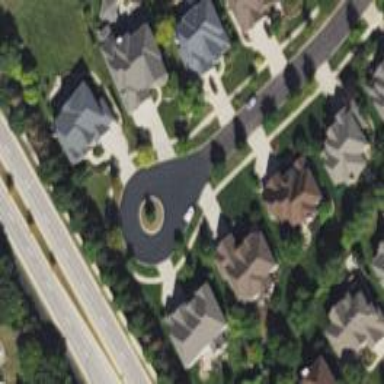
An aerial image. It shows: Turning loop on the road.